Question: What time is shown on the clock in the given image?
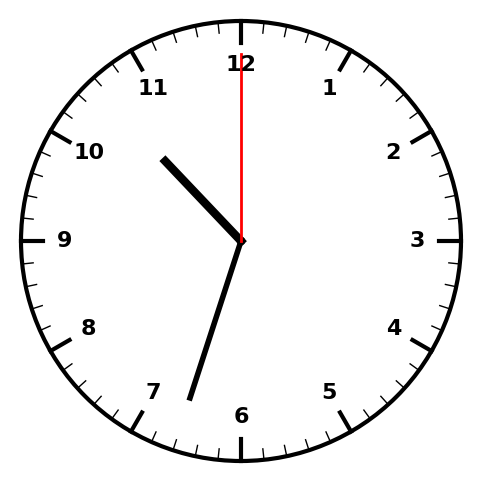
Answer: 10:33:00